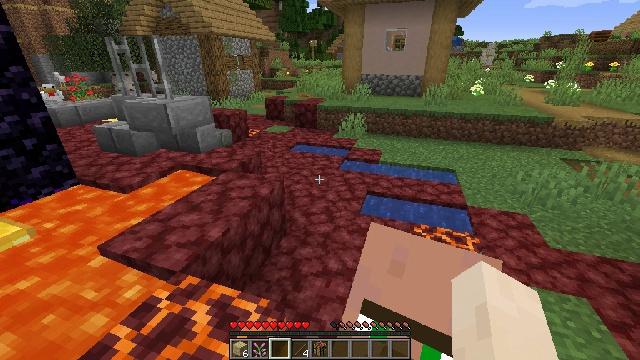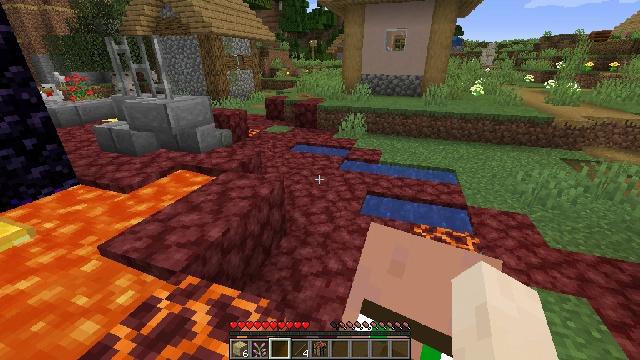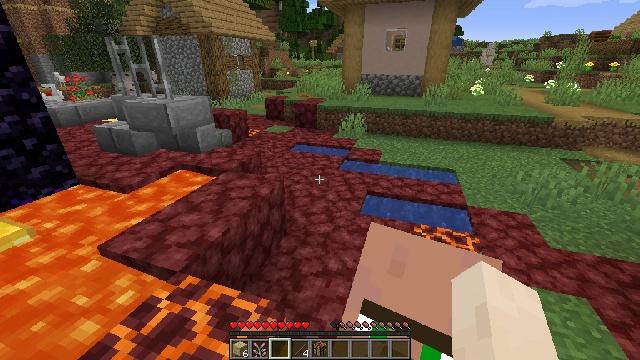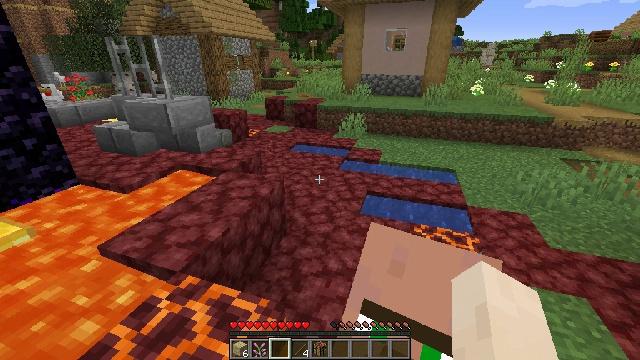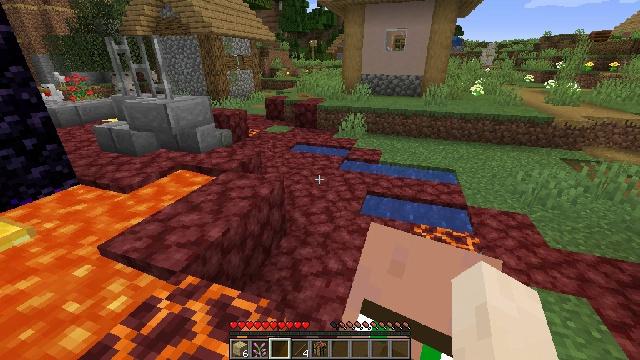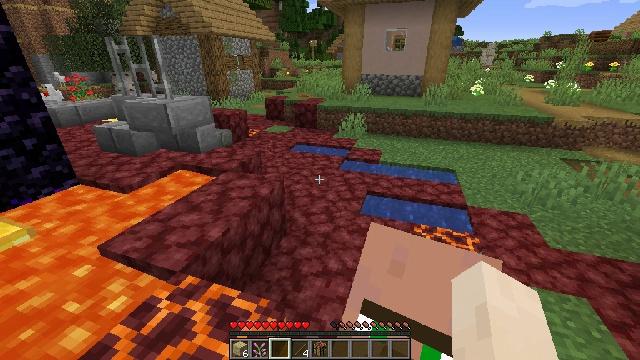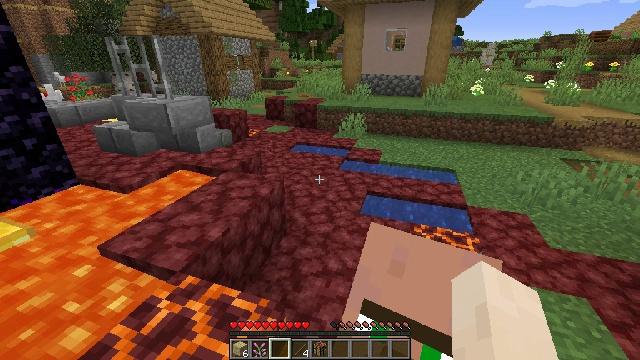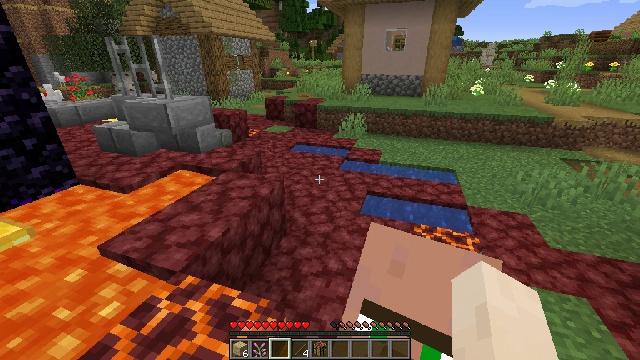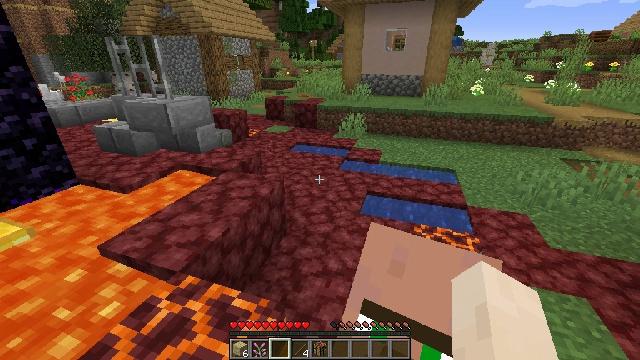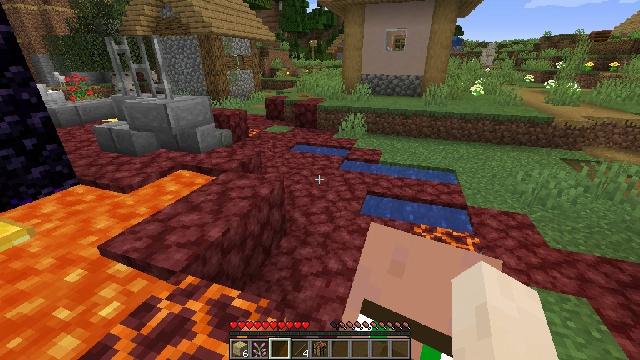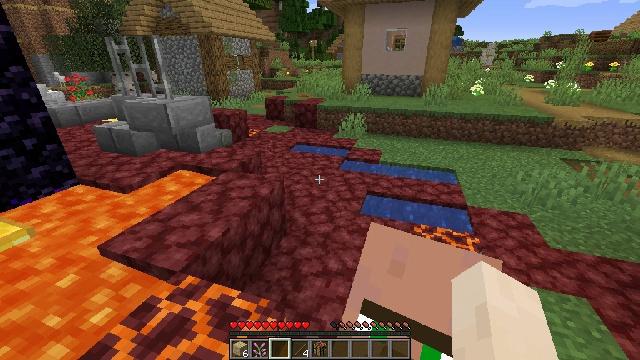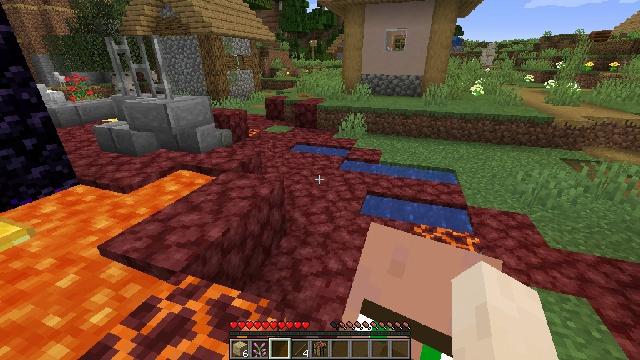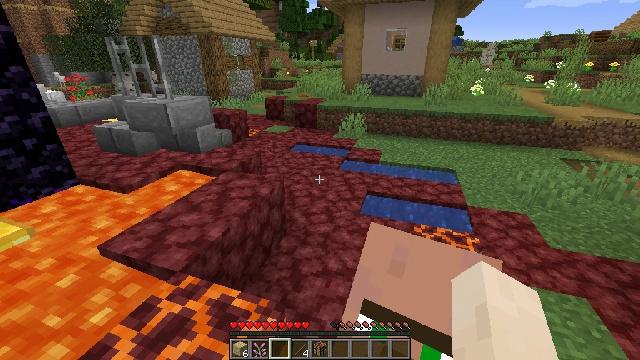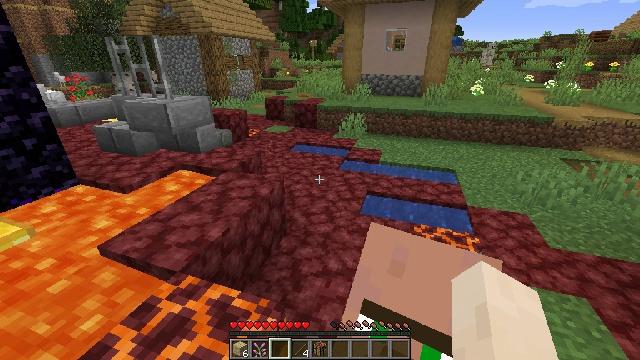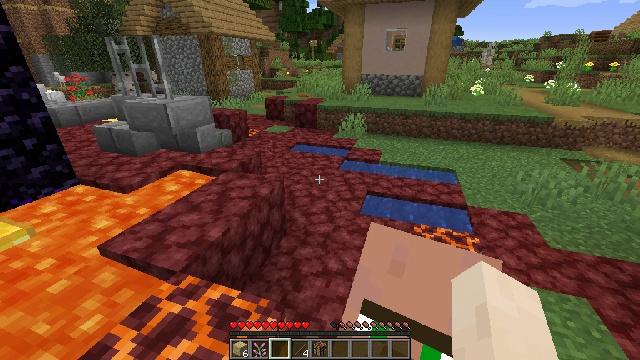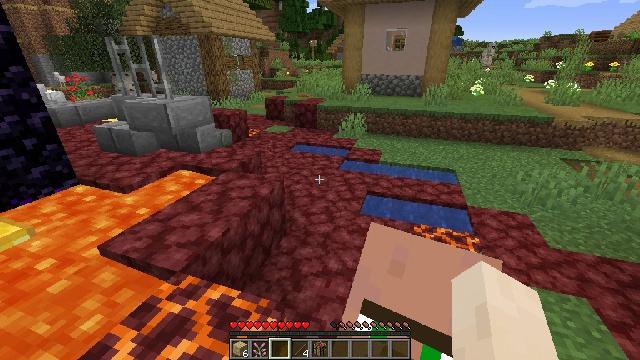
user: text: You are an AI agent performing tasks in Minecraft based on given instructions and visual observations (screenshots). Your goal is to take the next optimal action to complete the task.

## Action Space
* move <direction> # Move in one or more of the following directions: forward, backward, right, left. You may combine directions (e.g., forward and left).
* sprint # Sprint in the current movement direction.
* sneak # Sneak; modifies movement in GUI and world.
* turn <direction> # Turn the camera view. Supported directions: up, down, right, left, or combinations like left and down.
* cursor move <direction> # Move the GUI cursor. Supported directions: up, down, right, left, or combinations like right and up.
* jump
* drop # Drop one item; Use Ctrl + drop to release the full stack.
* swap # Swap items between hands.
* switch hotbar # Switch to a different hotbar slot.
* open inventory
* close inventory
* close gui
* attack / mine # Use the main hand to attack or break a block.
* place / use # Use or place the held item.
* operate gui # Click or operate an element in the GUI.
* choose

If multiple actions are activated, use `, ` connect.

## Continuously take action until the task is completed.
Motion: motion action
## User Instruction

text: Hunt a chicken.
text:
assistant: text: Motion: no_op
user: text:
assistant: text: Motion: no_op
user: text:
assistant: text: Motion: no_op
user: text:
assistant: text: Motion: no_op
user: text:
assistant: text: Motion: no_op
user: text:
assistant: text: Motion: no_op
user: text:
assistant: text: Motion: no_op
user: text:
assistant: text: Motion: no_op
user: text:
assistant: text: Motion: no_op
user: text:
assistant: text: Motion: no_op
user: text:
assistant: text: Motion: no_op
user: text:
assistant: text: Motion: no_op
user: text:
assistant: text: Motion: no_op
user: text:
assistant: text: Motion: no_op
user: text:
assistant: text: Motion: no_op
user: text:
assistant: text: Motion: no_op
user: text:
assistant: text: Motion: no_op
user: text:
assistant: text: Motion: no_op
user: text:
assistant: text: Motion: no_op
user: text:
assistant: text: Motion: no_op
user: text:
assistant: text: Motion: no_op
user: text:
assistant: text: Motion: no_op
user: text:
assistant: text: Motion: no_op
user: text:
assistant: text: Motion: no_op
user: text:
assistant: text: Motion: no_op
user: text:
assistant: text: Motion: no_op
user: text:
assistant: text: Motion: no_op
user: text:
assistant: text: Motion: no_op
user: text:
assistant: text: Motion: no_op
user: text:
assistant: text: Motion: no_op